Question: This is my ERD for my database contains three tables:

I want to retrieve data from this tables, So I wrote following Query:
'''
SELECT [SrvcDate], [Order].OrderID, [EmployeeID], [CustID], [ComputerID]
FROM [Order], [OtherService], [ServiceOrder]
WHERE [Order].[OrderID]=[OtherService].[OrderID]
OR [Order].OrderID= [ServiceOrder].OrderID
'''
But this query only returns data if both [OtherService] and [ServiceOrder] tables contains any data. but If there is no data in one of the tables, query doesn't retrieve data even if the other tables contain some data.
For example, say I have couple of records in [OtherService] table but I don't have any data in [ServiceOrder] table, this query should bring all the data that are in [OtherService] table right? but it does not retrieve any record even though I have record in [OtherService] tables. Why is that?
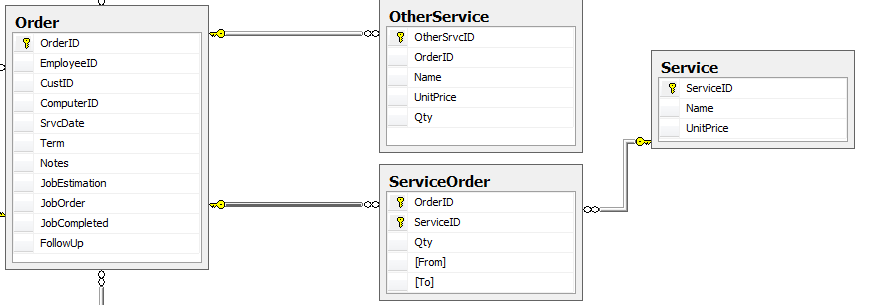
Answer: Stop using old-style joins and please use the schema prefix. Your query should be:
'''
SELECT o.[SrvcDate], o.OrderID, o.[EmployeeID], o.[CustID], o.[ComputerID]
--, I assume some columns from OtherService / ServiceOrder
FROM dbo.[Order] AS o
LEFT OUTER JOIN dbo.[OtherService] AS os
ON os.OrderID = o.OrderID
LEFT OUTER JOIN dbo.[ServiceOrder] AS so
ON so.OrderID = o.OrderID;
'''
If you want there to be at least one row in either 'OtherService' or 'ServiceOrder' then add:
'''
WHERE COALESCE(os.OrderID, so.OrderID) IS NOT NULL
'''